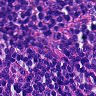
Metastatic tissue present: no